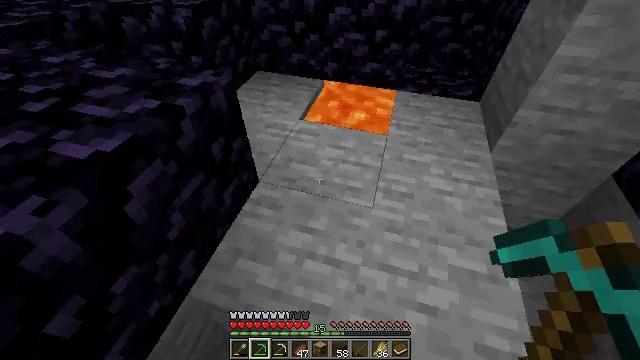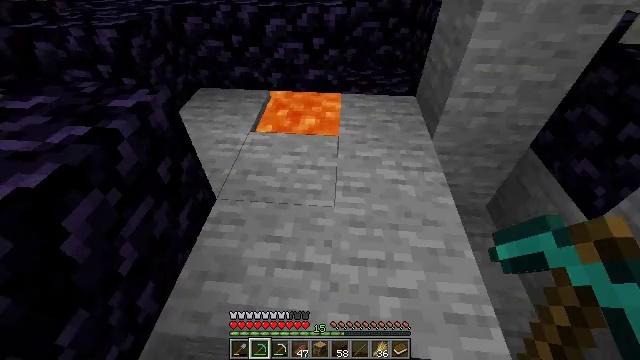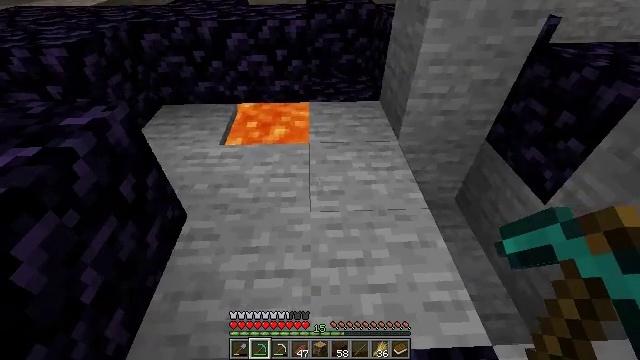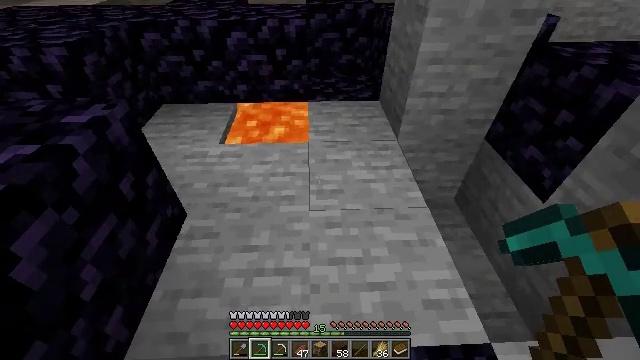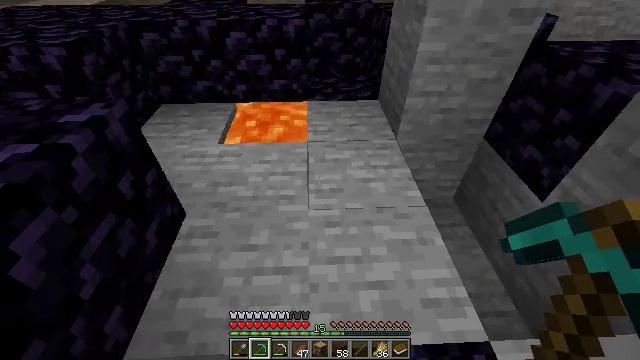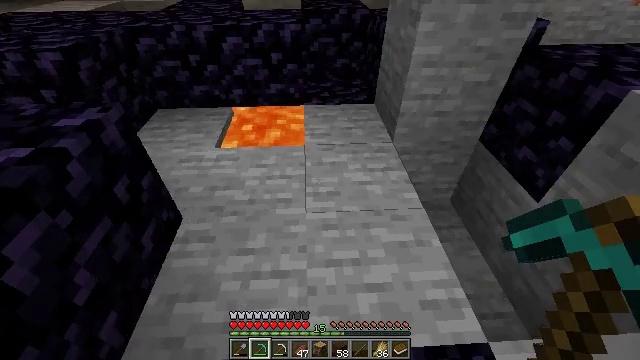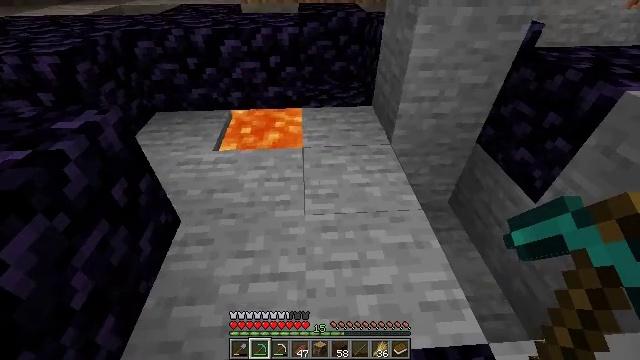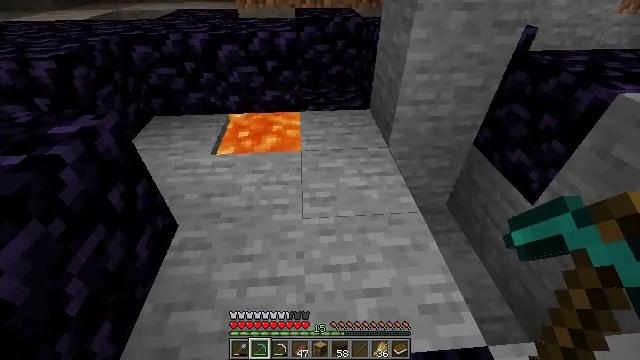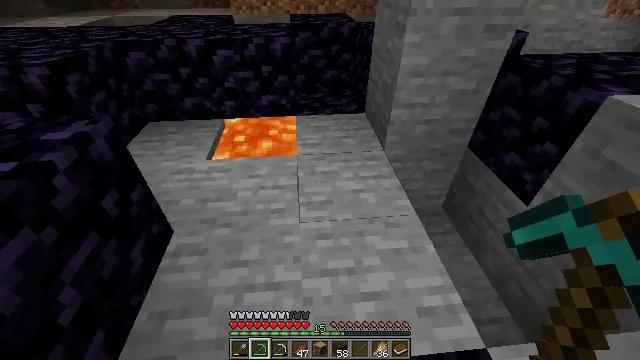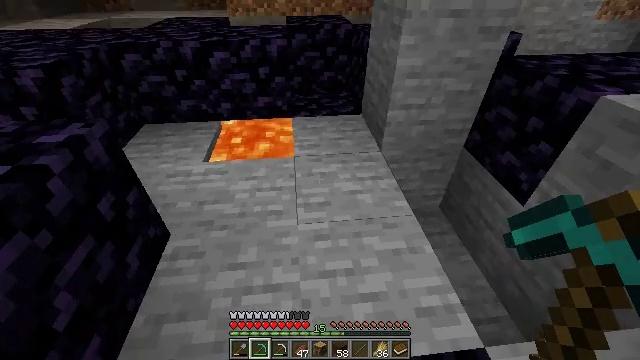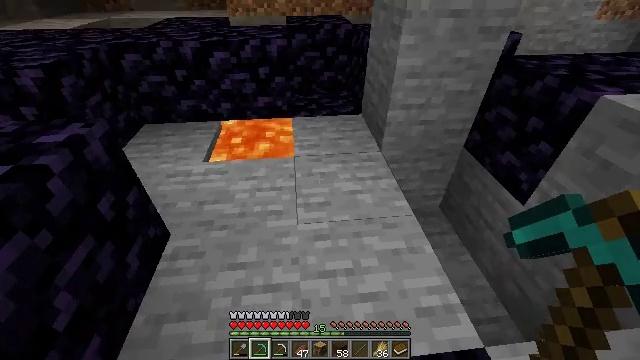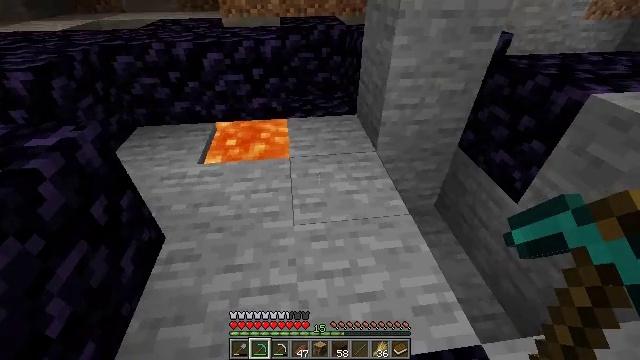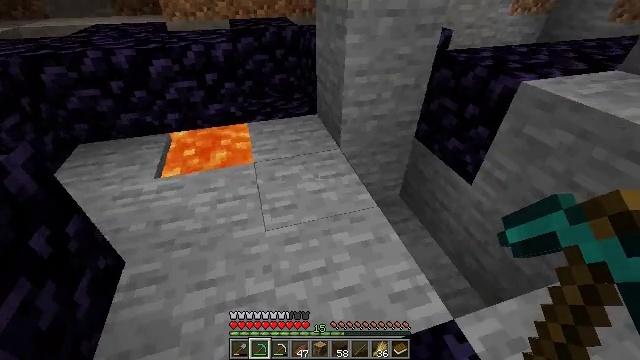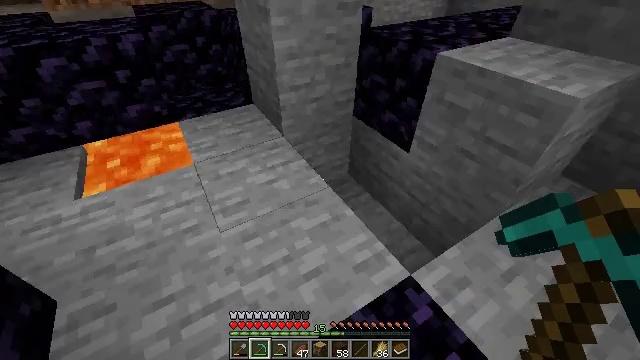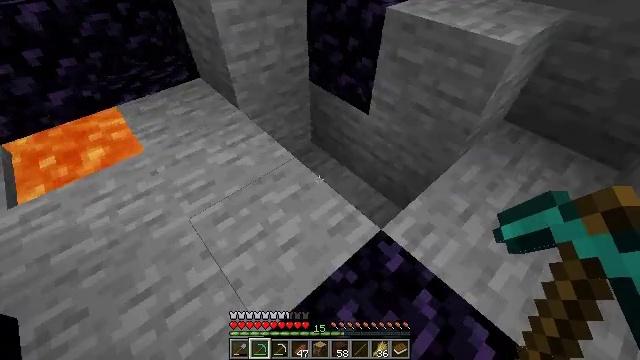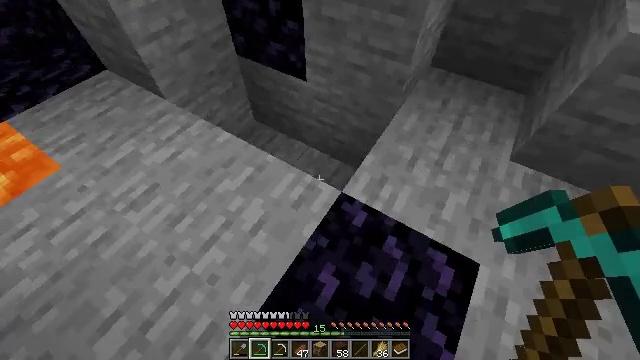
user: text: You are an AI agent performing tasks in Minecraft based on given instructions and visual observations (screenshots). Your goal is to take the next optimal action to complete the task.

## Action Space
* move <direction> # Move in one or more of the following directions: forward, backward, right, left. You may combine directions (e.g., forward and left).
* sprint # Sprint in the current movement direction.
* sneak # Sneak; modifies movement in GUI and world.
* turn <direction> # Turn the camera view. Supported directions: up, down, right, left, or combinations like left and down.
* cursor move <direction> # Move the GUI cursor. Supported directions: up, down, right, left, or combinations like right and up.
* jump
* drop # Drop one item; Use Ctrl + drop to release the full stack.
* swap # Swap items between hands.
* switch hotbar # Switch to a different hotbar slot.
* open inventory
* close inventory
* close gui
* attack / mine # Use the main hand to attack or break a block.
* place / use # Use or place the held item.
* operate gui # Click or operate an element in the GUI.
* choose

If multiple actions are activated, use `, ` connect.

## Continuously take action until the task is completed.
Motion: motion action
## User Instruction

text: Obtain an enchanting table using obsidian, diamonds, and a book.
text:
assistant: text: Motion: turn right and up
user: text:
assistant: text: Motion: turn right and up
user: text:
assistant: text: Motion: no_op
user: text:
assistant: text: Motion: no_op
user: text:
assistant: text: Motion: no_op
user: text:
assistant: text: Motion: no_op
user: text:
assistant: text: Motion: no_op
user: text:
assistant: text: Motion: turn right
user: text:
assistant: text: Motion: no_op
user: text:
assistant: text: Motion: no_op
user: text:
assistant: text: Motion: turn right
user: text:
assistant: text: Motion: turn right
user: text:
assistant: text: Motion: turn right and down
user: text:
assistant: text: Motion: turn right and down
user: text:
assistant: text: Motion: turn right and down
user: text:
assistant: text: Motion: turn right and down
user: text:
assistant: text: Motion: turn right and down
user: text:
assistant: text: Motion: turn right and up
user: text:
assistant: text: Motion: turn right and up
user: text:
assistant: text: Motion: turn right and up
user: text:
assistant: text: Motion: move forward, turn right and up
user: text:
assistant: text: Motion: move forward, turn up
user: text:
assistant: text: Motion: move forward, turn left and up
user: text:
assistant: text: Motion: move forward, turn left
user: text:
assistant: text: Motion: turn left
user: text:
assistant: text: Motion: turn left
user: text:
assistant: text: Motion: turn left
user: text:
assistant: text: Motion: no_op
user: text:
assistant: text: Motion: turn right and up
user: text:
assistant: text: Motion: turn right and up